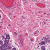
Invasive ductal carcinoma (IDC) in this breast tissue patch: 0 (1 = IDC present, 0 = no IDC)